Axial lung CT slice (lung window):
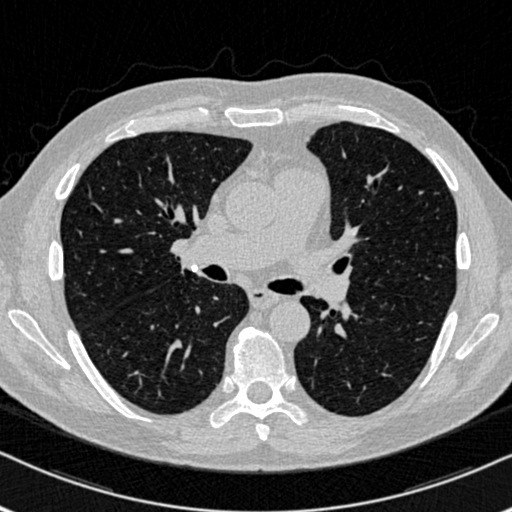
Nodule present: no